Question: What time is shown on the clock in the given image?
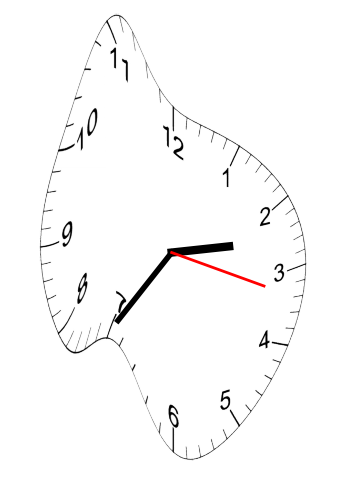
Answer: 02:35:17